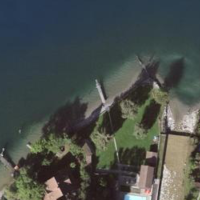
EUNIS habitat code: 14
Species observed at this site:
Hirundo rustica